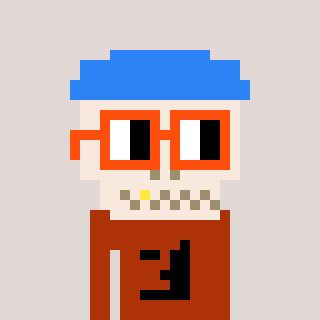
a pixel art character with square orange glasses, a skeleton-hat-shaped head and a hotbrown-colored body on a warm background